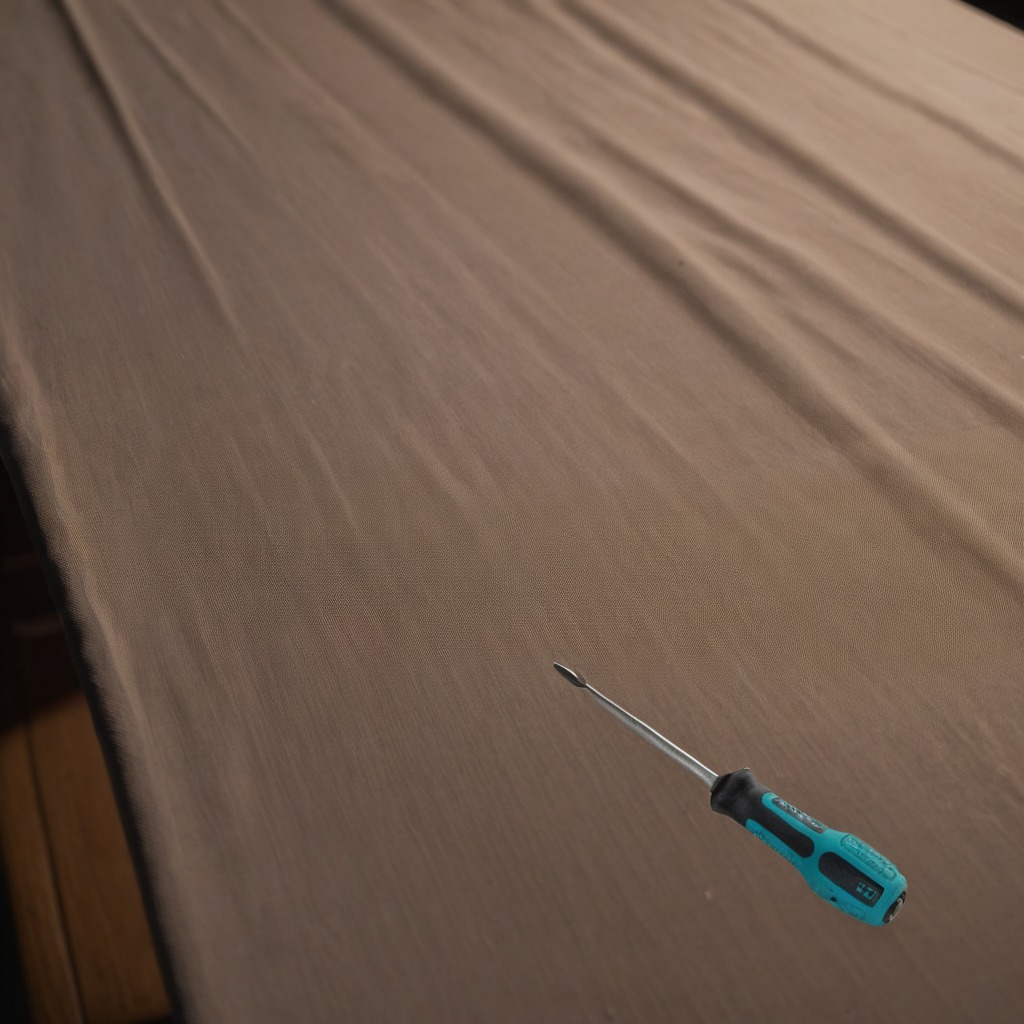
A screwdriver is lying on the wooden table.